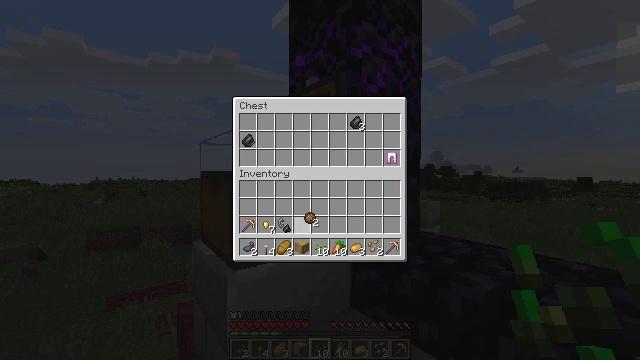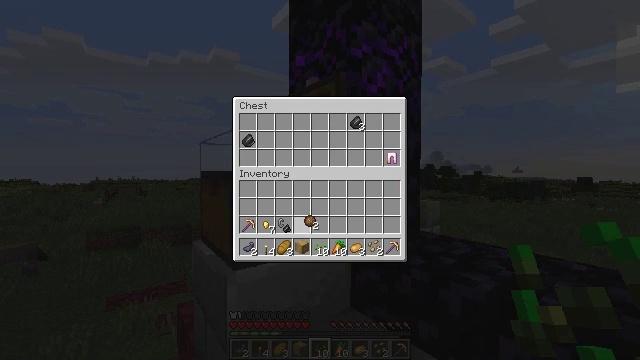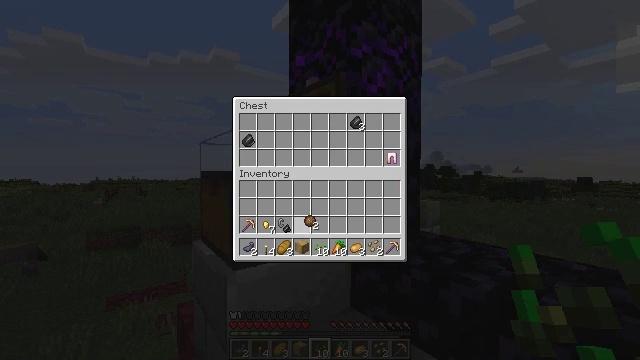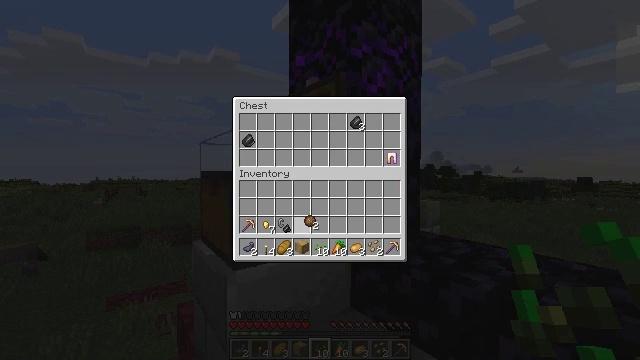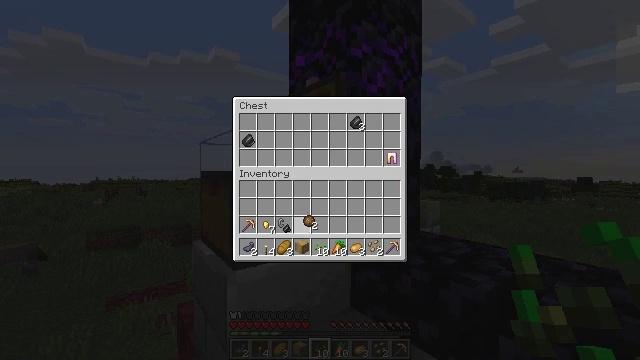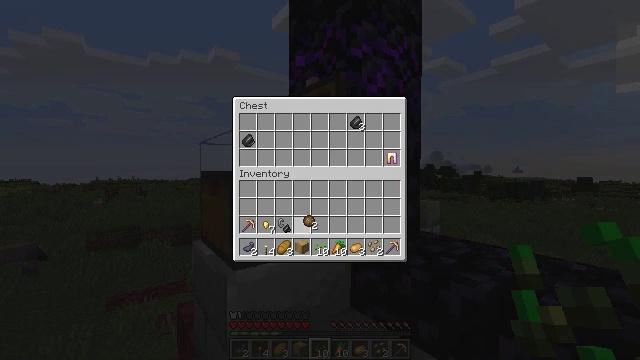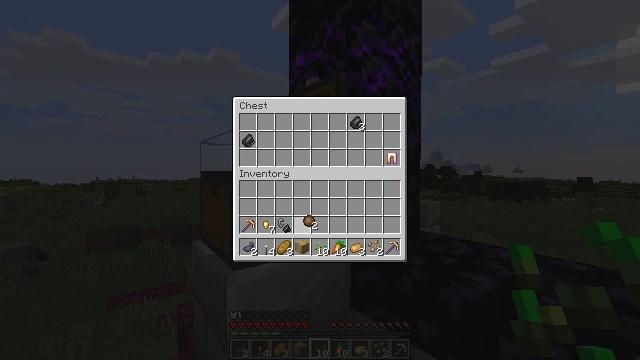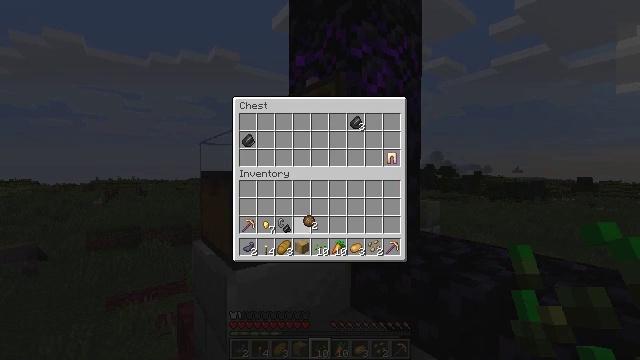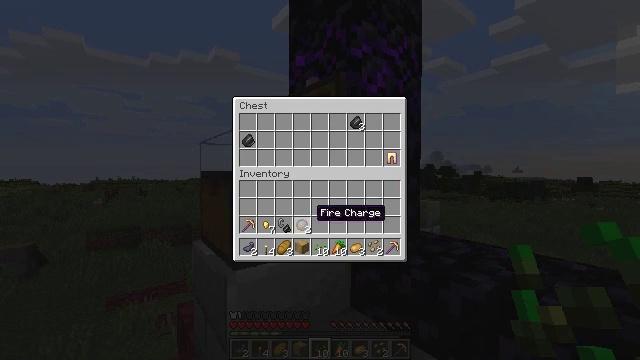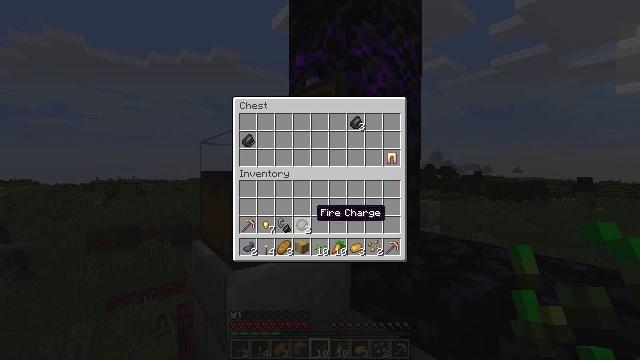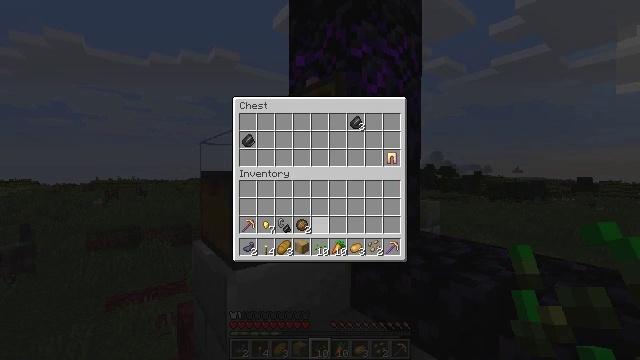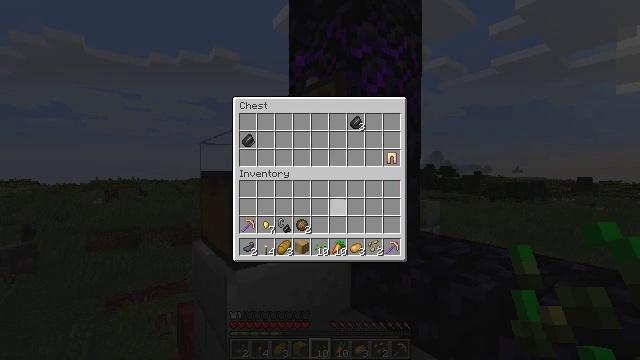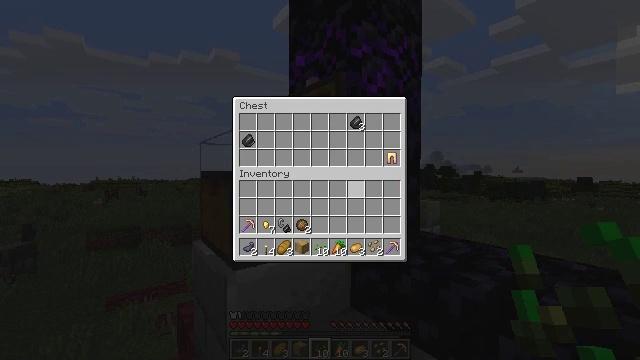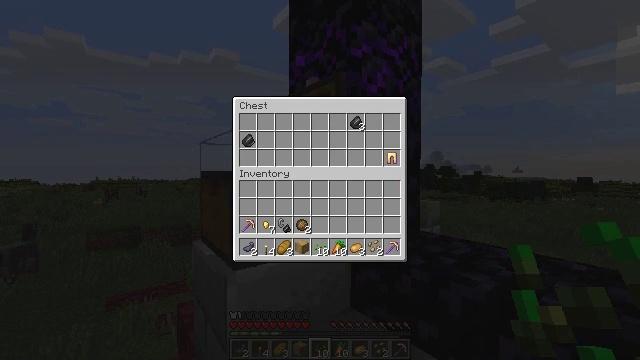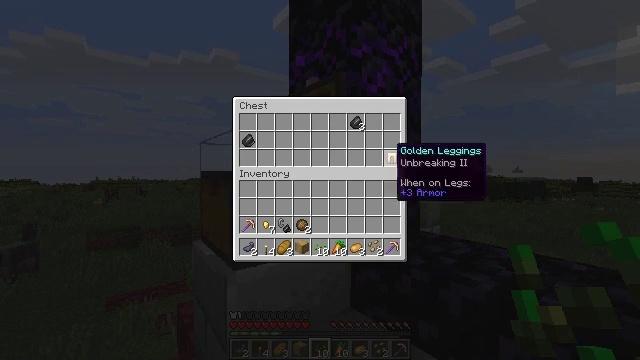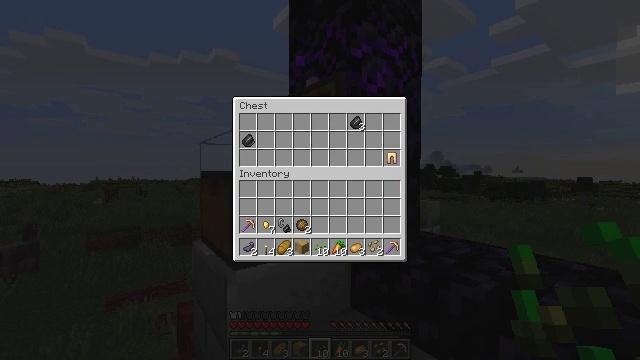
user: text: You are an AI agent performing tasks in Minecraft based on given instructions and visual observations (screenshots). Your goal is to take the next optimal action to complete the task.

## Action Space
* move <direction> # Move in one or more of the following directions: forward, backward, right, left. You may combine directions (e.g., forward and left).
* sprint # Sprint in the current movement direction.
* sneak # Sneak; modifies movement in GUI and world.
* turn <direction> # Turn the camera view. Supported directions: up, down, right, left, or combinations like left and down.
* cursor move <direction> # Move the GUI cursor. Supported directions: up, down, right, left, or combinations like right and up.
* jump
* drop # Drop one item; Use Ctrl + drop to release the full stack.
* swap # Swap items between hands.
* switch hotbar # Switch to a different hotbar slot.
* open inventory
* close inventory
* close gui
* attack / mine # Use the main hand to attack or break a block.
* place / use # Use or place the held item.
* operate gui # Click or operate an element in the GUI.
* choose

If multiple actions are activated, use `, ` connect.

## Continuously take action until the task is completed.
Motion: motion action
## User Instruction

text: Remove leather leggings from the inventory.
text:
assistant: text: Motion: no_op
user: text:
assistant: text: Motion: no_op
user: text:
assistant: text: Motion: no_op
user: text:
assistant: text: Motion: no_op
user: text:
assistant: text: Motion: attack / mine
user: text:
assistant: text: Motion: attack / mine
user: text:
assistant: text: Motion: attack / mine
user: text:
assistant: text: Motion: no_op
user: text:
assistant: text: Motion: no_op
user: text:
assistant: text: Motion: no_op
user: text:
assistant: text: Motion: turn right and up
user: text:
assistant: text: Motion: turn right and up
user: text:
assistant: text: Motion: turn right and up
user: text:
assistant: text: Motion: turn right and up
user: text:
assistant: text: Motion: turn right
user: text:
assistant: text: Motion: no_op
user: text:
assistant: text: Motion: no_op
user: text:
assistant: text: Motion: no_op
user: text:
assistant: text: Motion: no_op
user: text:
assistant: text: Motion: turn up
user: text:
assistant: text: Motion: no_op
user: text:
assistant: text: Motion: attack / mine
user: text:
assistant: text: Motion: attack / mine
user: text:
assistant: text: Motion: turn left and down
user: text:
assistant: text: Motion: turn left and down
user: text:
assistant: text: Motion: turn left and down
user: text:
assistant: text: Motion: no_op
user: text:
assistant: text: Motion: no_op
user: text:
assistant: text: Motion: no_op
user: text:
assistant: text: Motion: no_op